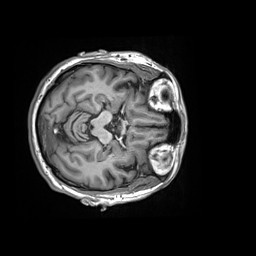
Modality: T1w
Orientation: axial
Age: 59
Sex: male
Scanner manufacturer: siemens
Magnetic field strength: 3 T
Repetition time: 2.2 s
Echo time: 0.00245 s